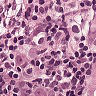
Metastatic tissue present: yes